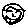
Label: smiley face